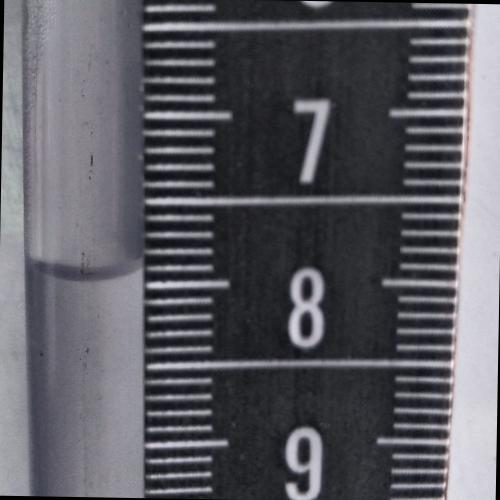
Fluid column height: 7.9 cm